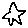
Label: star